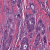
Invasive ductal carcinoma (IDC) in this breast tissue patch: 1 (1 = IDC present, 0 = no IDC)